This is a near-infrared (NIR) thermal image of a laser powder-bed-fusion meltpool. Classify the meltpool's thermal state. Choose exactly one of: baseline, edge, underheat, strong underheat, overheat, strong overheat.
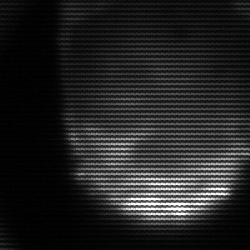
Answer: edge